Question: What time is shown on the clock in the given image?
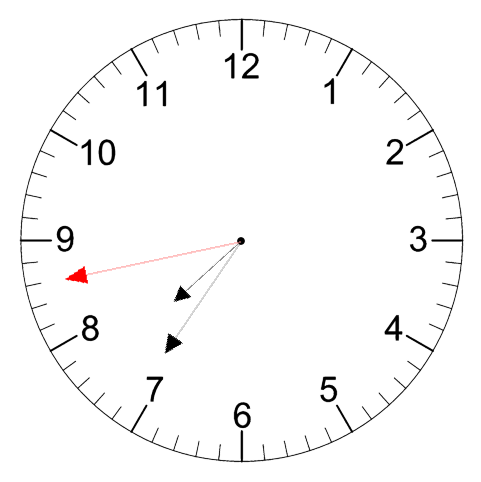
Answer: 07:35:43